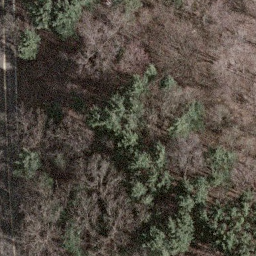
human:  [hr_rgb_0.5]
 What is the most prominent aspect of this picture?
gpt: forest